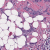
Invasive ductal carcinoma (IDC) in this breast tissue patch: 1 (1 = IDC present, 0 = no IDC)